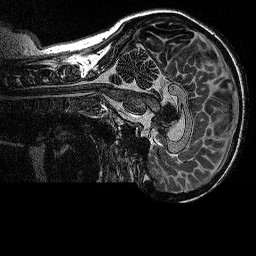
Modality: MP2RAGE
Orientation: sagittal
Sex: female
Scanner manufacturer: siemens
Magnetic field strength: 3 T
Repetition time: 5 s
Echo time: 0.00292 s